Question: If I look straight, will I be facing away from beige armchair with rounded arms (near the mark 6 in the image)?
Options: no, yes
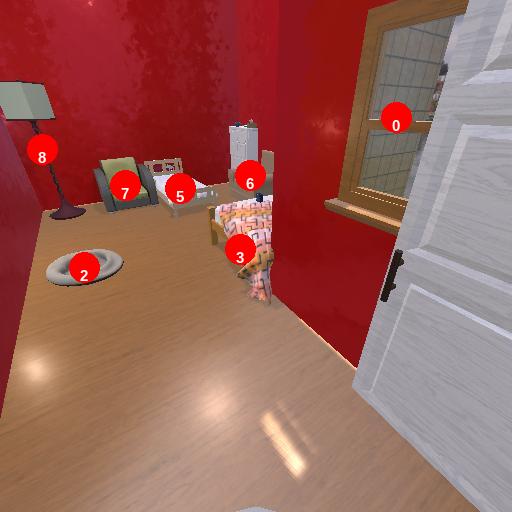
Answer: no